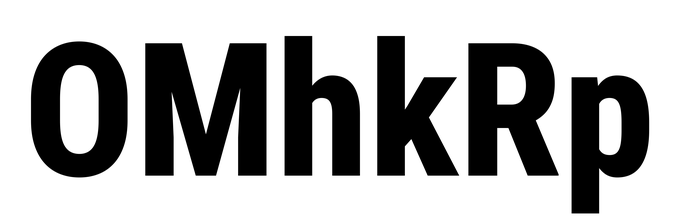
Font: Roboto_Condensed_ExtraBold